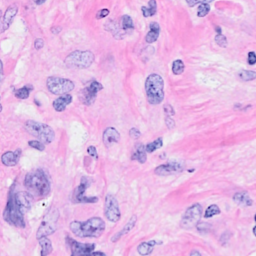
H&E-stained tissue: Breast